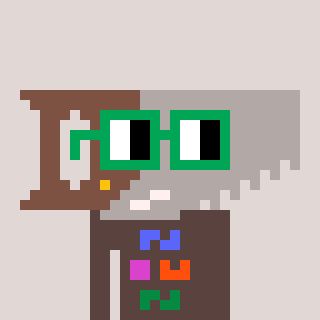
a pixel art character with square green glasses, a saw-shaped head and a darkbrown-colored body on a warm background